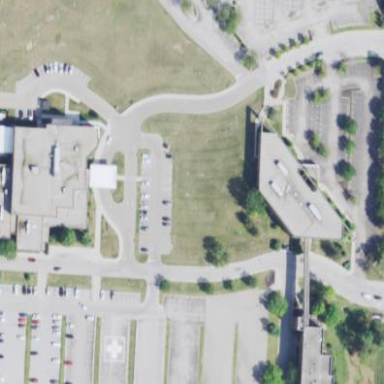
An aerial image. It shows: Hospital providing healthcare services.